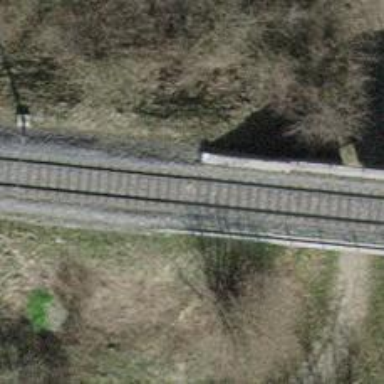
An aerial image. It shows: Single-track railway bridge with contact lines for electrification.